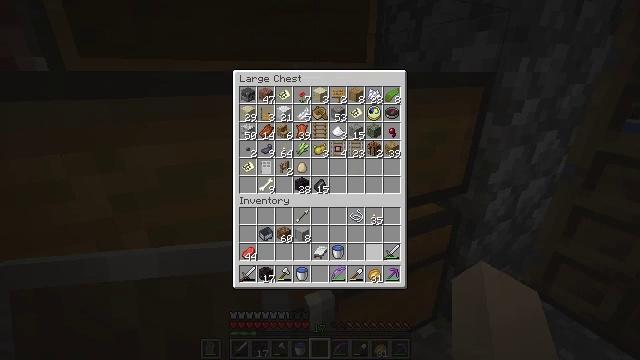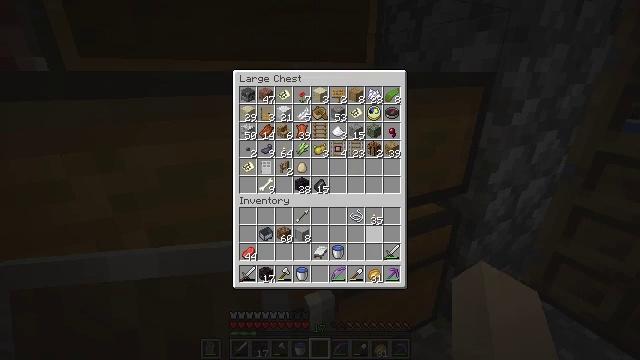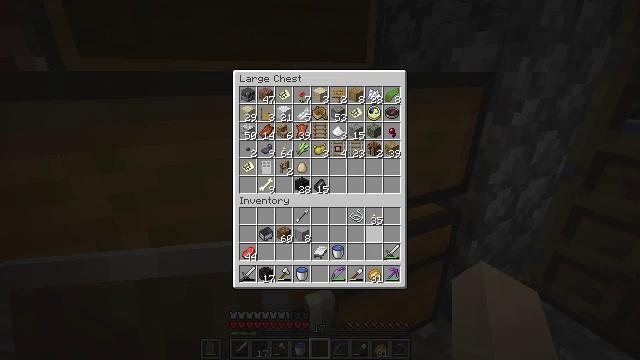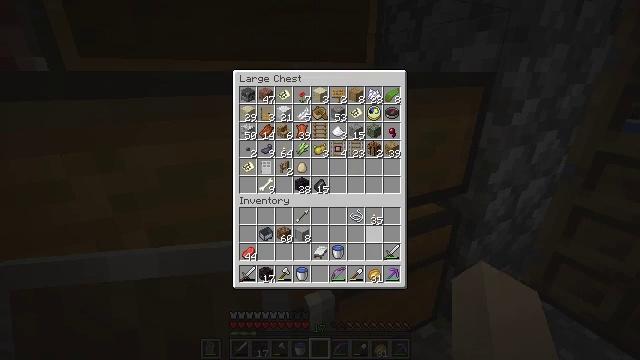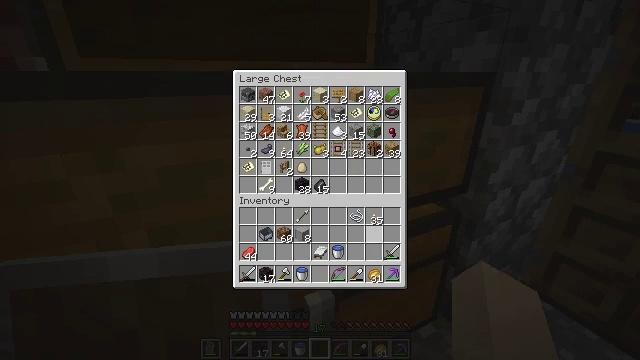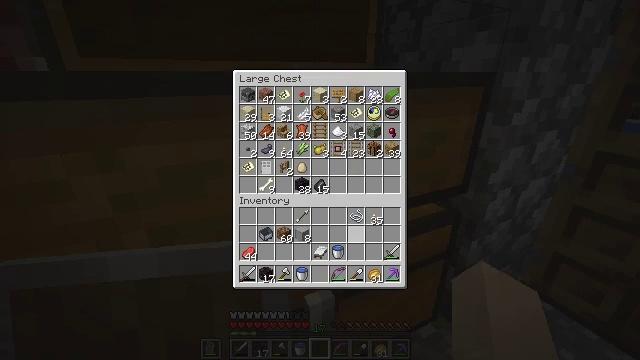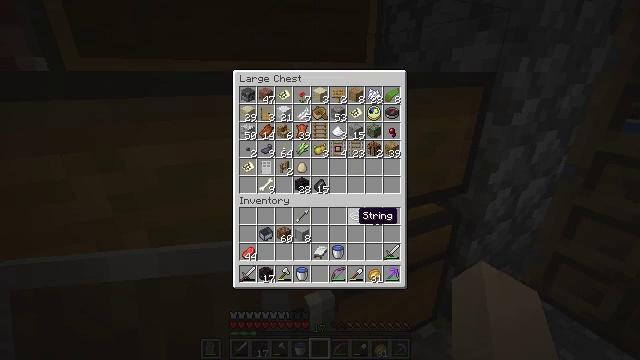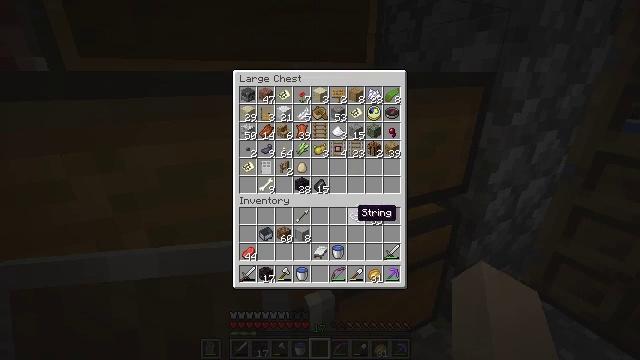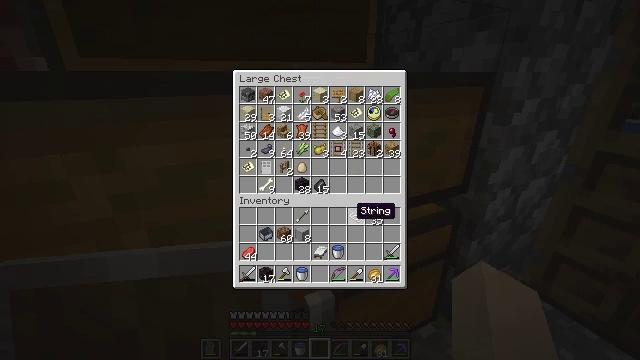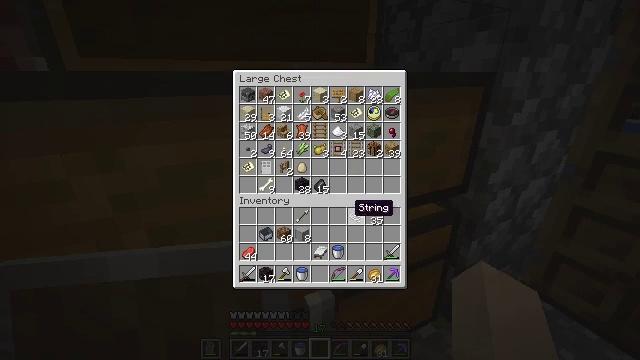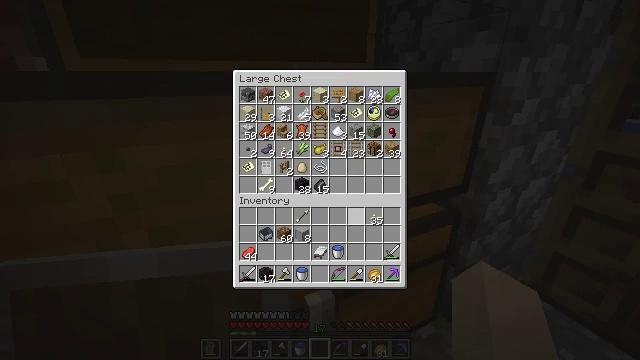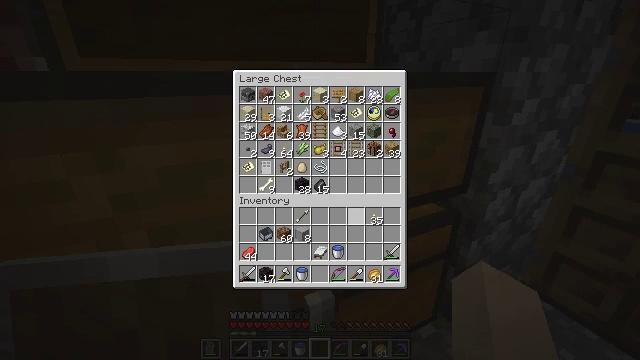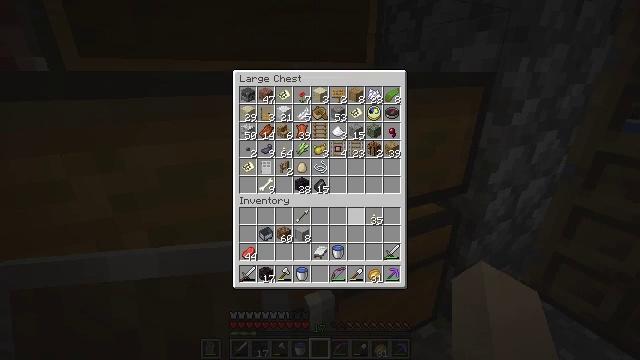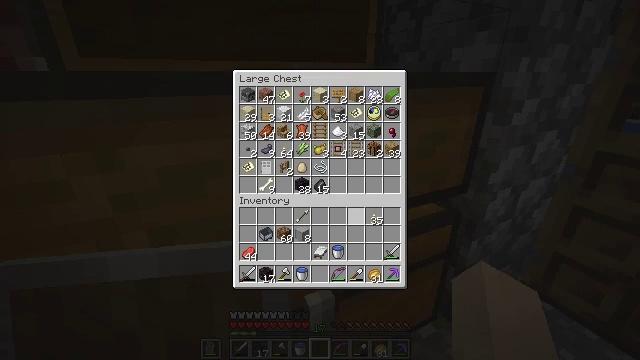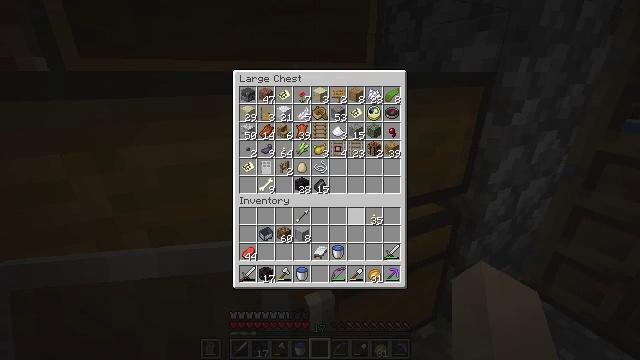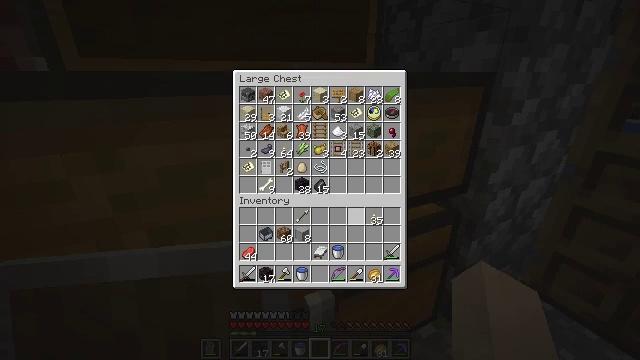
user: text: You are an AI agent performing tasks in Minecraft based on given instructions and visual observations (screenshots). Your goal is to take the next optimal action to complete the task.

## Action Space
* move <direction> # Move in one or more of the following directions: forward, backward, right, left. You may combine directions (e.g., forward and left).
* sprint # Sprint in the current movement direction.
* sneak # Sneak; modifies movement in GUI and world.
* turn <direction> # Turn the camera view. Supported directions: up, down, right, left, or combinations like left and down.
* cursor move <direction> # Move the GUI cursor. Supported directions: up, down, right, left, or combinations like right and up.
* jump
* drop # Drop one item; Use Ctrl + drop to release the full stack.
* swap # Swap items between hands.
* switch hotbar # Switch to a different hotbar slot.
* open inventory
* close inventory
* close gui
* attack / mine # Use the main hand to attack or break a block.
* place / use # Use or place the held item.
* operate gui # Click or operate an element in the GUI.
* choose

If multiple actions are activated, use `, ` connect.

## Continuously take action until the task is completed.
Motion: motion action
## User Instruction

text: Mine the chest to collect it.
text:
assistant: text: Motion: sneak, turn up
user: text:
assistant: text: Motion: sneak
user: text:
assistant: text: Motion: sneak
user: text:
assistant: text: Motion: sneak, turn left
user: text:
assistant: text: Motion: sneak, turn left and up
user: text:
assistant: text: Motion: sneak
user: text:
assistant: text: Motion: sneak
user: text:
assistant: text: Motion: sneak
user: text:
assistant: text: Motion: sneak
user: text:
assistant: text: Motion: sneak, use / place
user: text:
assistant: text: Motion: sneak, use / place
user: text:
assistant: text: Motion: sneak
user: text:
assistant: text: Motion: sneak
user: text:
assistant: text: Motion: sneak
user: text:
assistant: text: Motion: no_op
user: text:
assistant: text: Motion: no_op
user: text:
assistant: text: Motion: no_op
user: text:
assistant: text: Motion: no_op
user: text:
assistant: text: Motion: no_op
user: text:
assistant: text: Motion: no_op
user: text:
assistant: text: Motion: no_op
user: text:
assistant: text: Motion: no_op
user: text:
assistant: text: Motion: no_op
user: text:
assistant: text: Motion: no_op
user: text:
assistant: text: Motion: no_op
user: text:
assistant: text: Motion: no_op
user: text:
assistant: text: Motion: no_op
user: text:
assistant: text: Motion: no_op
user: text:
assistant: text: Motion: no_op
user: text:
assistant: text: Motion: no_op